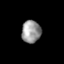
Tissue: skin
Cell type: Epithelial cells
Senescence score: 0.2807
Nuclear area (px): 421
Mean DAPI intensity: 151.938